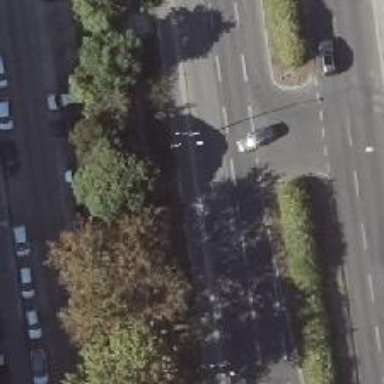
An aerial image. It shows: Primary_link highway with asphalt surface and no sidewalk.